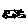
Label: car